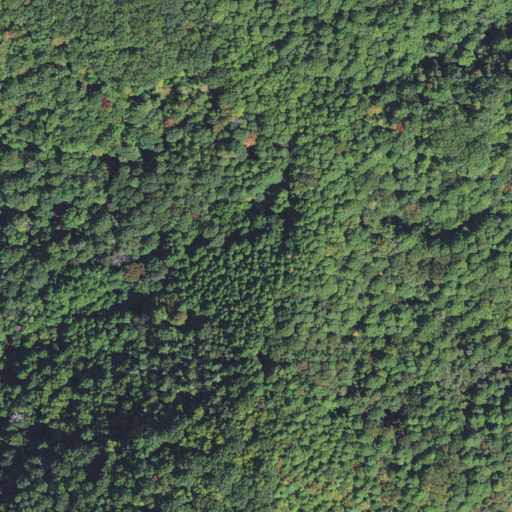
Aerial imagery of gap in North Carolina named Big Pine Gap containing deciduous forest and mixed forest